Field crop: maize
Growth stage: 1
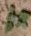
Species: chenopodium